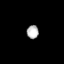
Tissue: lung
Cell type: Fibroblasts
Senescence score: 0.2291
Nuclear area (px): 156
Mean DAPI intensity: 180.91